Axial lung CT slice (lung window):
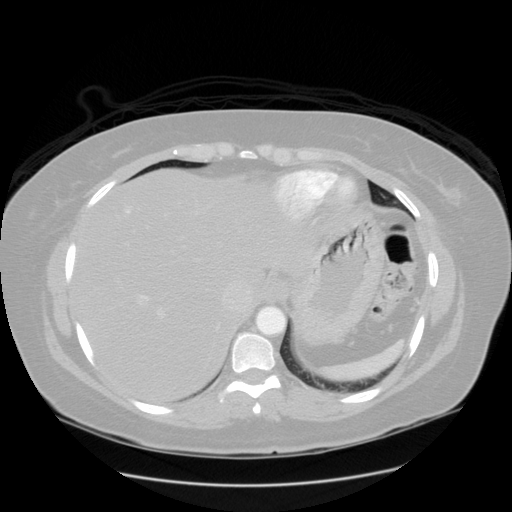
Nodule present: no